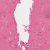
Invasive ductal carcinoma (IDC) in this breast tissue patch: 0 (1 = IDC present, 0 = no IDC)